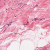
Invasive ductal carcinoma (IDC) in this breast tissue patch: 0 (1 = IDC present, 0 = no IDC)